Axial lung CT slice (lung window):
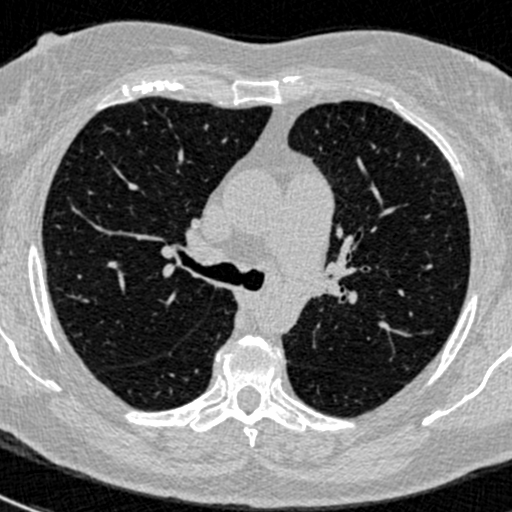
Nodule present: no